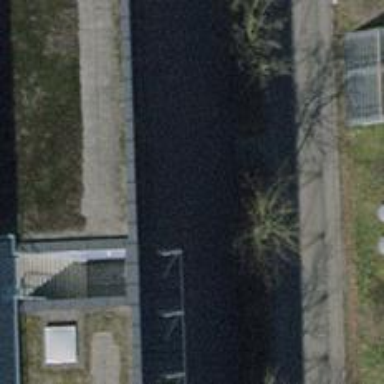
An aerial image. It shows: Bicycle parking facility.